Question: I have images of wheels and I need to print out the color of the wheel from the image.The colors to be detected are Black, Gray, Silver, White, Bronze, Blue, Red and Green.
I started by defining color boundaries and detecting color ranges and displaying the values on the console. But now, I'm looking to print out the wheel color only, and I can not take the highest pixel count value, because the highest value will be for image background.
The wheels are always large and are located in the center. They are always wheels, and the background is always solid. It can't be patterned or striped or random, and the color is either white or gray only.
'''
import numpy as np
import cv2
import sys
image = cv2.imread('/home/devop/Pictures/11.jpg')
color_boundaries = {
"Red": ([0, 0, 255], [127, 0, 255]),
"Green": ([0 , 255 , 0], [0 , 255 , 0]),
"Blue": ([255, 38, 0], [255, 38, 0]),
"White": ([255 , 255 , 255],[255 , 255 , 255]),
"Black": ([0 , 0 , 0],[0 , 0 , 0]),
"Bronze": ([205, 127, 50], [205, 127, 50]),
"Gray": ([160, 160, 160], [160, 160, 160]),
"Silver": ([192 , 192 , 192],[192 , 192 , 192])
}
for color_name, (lower, upper) in color_boundaries.items():
# create NumPy arrays from the boundaries
lower = np.array(lower, dtype = np.uint8)
upper = np.array(upper, dtype = np.uint8)
# find the colors within the specified boundaries and apply the mask
mask = cv2.inRange(image, lower, upper)
output = cv2.bitwise_and(image, image, mask = mask)
if mask.any():
print(f"{color_name}: {mask.sum()}")
'''
What I got after executing the program :
'''
White: 50822520
Black: 1020
Gray: 8925
Silver: 11985
'''
Sample Image :

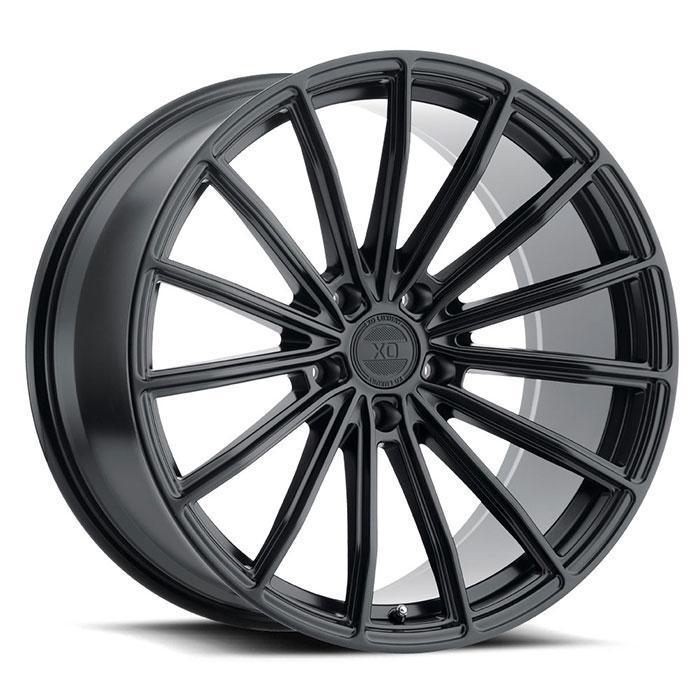
Answer: To get a robust solution I'd suggest to avoid verifying all pixels and concentrate on the approach when you use background color (which is supposed to be solid) to isolate the area of the interest. Here is the concept:
1. use some insights to identify the the background
2. isolate the wheel area
3. do the required analyzis
Sounds simple and actually it is:
1. unless wheels are designed for a bumpy ride you can use any corner of the image to identify the background
2. use color thresholding to get everything but the background
3. (optional step) you might want to adjust threshold in a way secondary parts are excluded
4. verify colors within identified area (target color will dominate), use delta E to find the closest one (also check this)
Here is a quick PoC:
<URL>
<URL>
<URL>
Step 4 seems to be pretty straightforward.